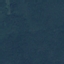
Label: Forest